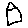
Label: house